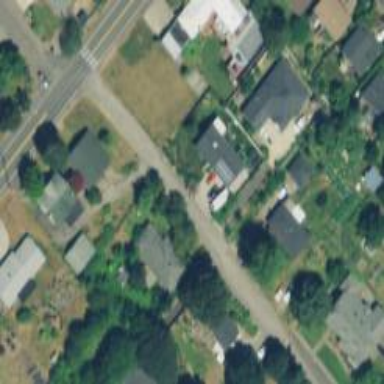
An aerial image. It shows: Residential road.